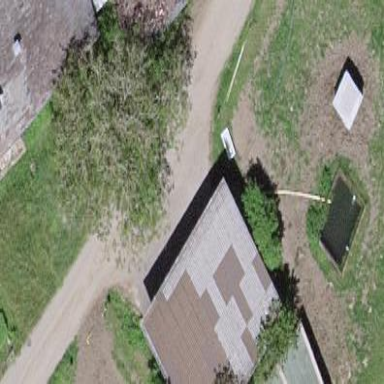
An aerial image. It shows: Rural barn.